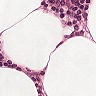
Metastatic tissue present: no